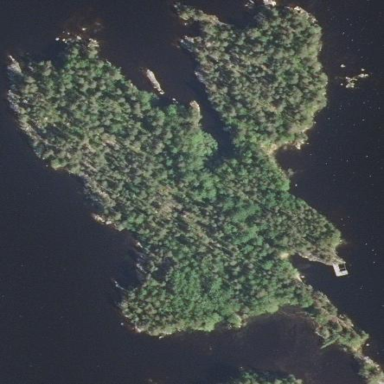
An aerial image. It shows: Islet covered with woodland.